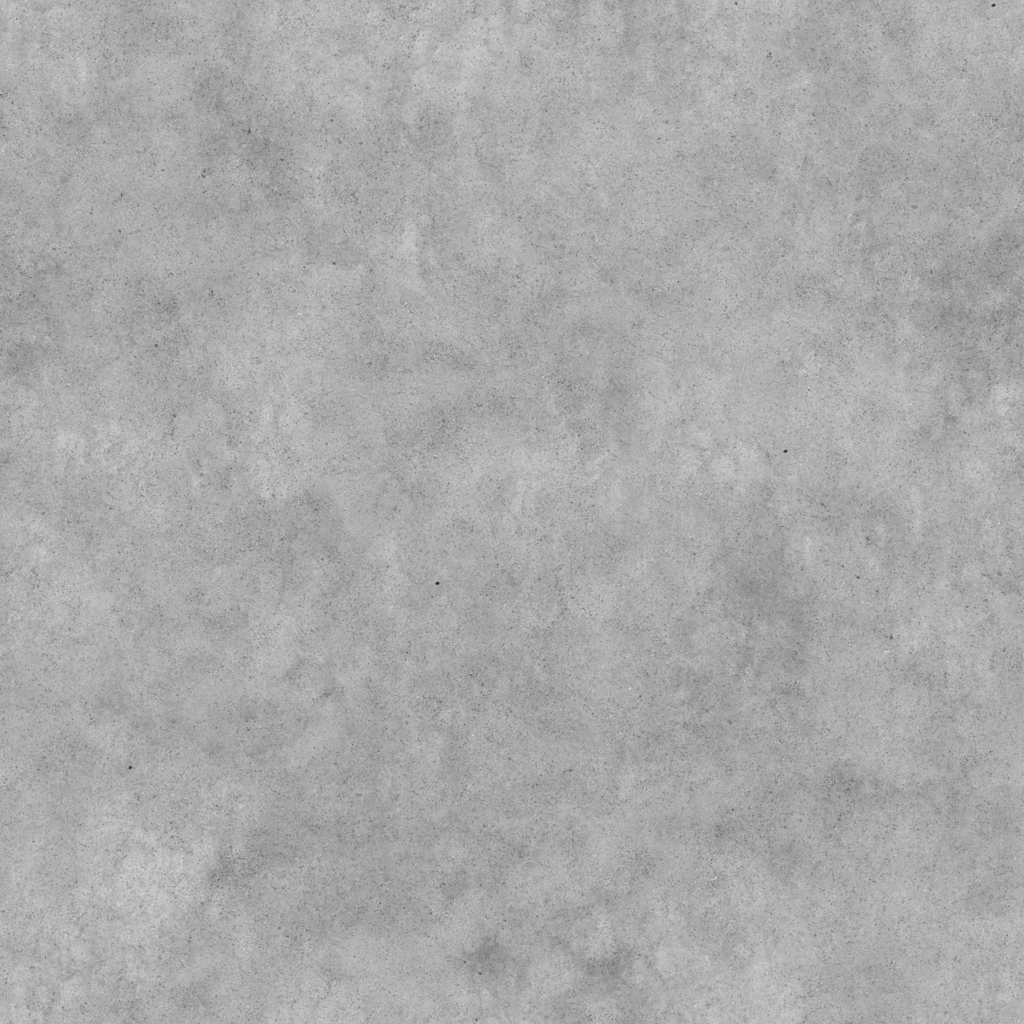
Texture map type: Roughness